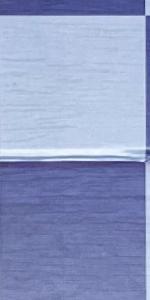
Label: Empty